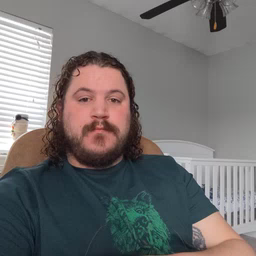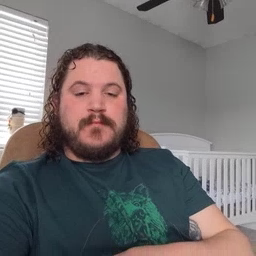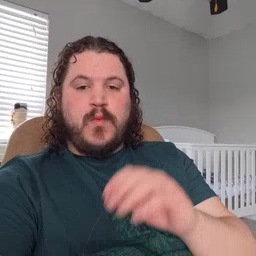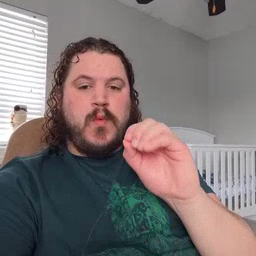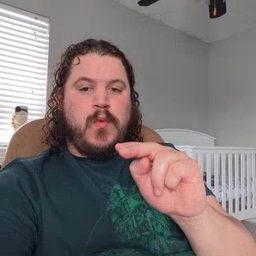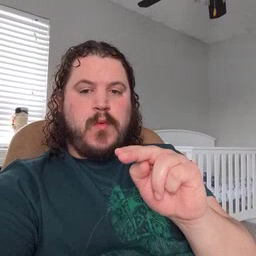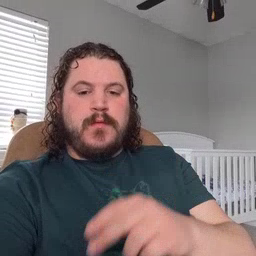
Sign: on